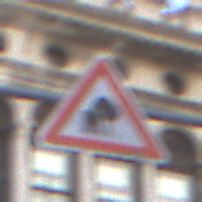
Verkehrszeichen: UnzureichendesLichtraumprofil
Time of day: SunriseSunset
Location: Outdoor (Urban)
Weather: PartlyCloudy
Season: NotSpecified
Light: Natural